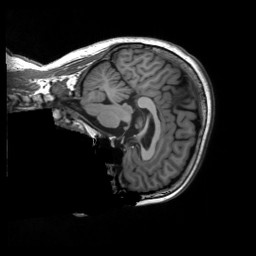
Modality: T1w
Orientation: sagittal
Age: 62
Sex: female
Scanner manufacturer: siemens
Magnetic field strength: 3 T
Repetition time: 2.5 s
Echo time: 0.00248 s